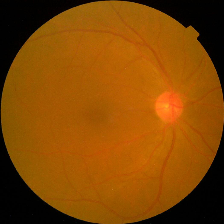
Diabetic retinopathy grade: No DR